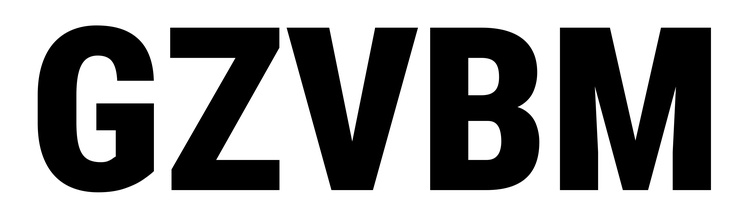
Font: Roboto_Condensed_Black